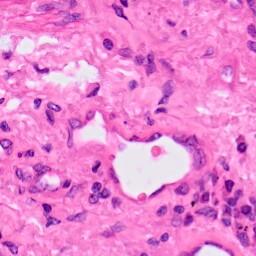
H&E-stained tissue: Lung